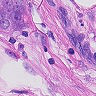
Metastatic tissue present: yes